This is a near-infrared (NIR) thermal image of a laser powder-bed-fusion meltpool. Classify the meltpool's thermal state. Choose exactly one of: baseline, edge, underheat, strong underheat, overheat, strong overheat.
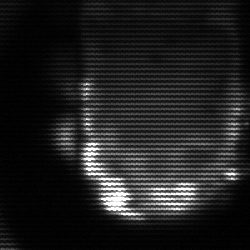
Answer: baseline